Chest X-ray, AP view. Patient: 78 years old, sex F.
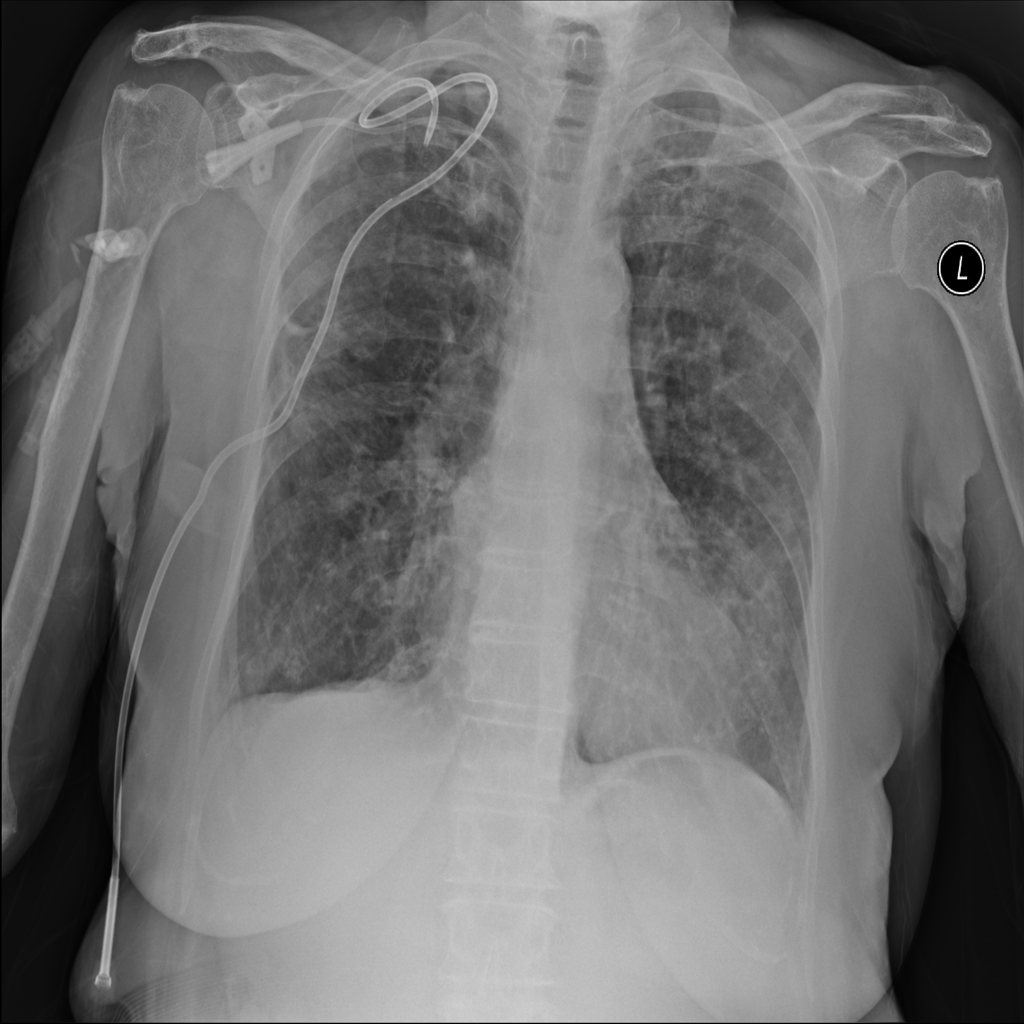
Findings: Infiltration, Nodule, Pneumothorax